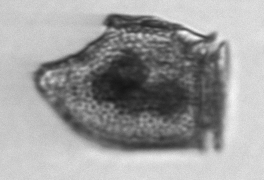
Label: Dinophysis_norvegica